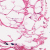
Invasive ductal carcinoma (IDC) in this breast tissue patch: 0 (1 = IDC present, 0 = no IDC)